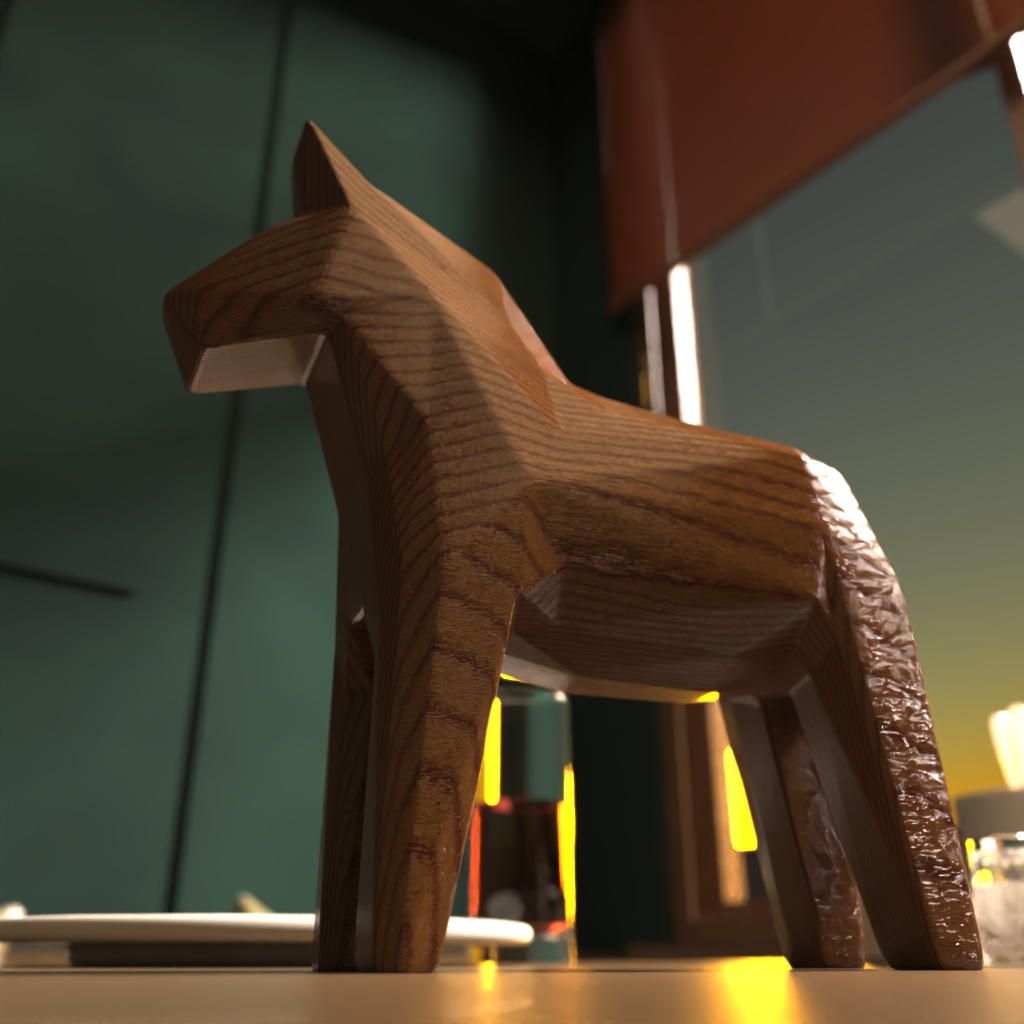
A high quality rendering of a dalahest_oak dalecarlian horse figurine made of varnished dark oak standing on a wooden table in an a sunset landscape with sunset lighting,medium shot from low-angle left front side, 35 mm, f 8